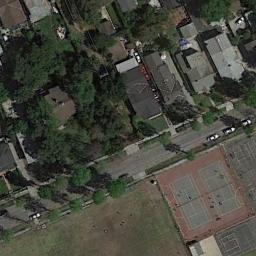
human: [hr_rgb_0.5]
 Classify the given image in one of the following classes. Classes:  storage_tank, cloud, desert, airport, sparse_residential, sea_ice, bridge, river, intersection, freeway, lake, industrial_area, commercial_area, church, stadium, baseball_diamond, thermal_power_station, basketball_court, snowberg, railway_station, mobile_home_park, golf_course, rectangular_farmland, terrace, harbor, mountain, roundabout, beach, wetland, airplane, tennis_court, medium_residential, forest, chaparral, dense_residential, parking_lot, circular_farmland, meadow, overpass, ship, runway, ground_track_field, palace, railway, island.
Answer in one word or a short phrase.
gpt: tennis_court